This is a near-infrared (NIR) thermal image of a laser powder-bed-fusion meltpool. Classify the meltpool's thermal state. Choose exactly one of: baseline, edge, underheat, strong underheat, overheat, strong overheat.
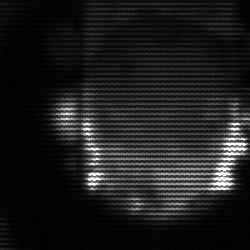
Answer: baseline